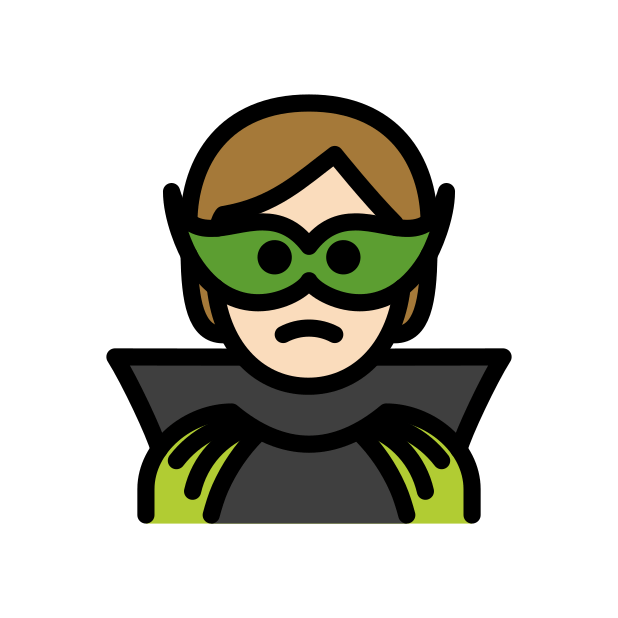
supervillain: light skin tone